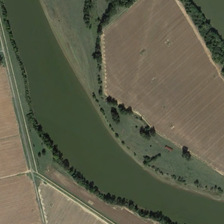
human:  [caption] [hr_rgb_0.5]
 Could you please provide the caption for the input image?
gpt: many green trees and farmlands are in two sides of a curved river .

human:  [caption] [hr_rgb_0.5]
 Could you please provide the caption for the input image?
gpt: many green trees and farmlands are in two sides of a curved river .

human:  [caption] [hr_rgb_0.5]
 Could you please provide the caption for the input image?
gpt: many green trees and farmlands are in two sides of a curved river .

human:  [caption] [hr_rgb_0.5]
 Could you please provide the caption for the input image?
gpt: many green trees and farmlands are in two sides of a curved river .

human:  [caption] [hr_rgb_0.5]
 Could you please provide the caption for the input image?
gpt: many green trees and farmlands are in two sides of a curved river .